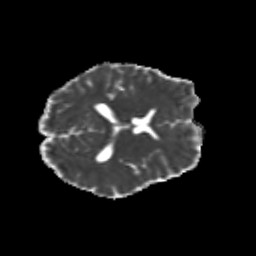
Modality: MD
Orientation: axial
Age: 20
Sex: male
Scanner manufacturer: siemens
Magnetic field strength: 3 T
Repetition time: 3.5 s
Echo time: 0.104 s